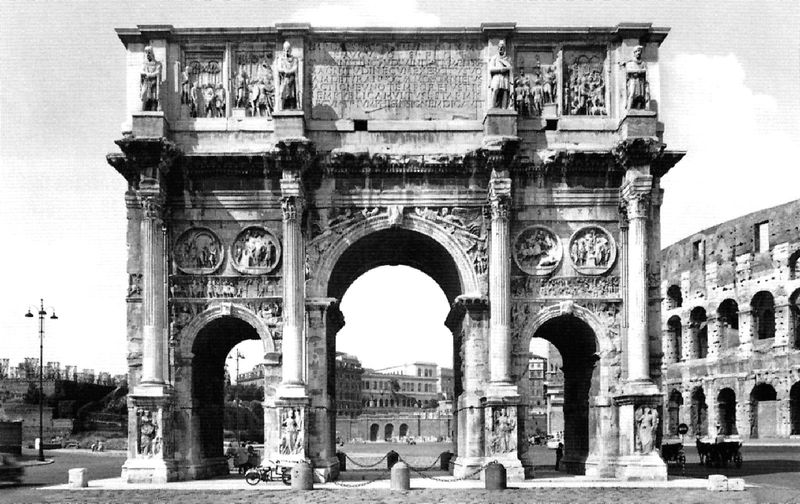
Titel: Forum Romanum: Triumphbogen des Septimius Severus
Standort: Rom, Forum Romanum (EU - I - Latium)
Schlagwörter: himmel, bäume, menschen, lampen, laterne, marmor, paris, straße, säulen, stein, relief, bogen, schlacht, tor, fotografie, bögen, medaillon, schwarzweiss, rom, fahrrad, absperrung, römisch, forum, triumphbogen, medaillons, kolosseum, kollosseum, boller, konstantinsbogen, hinmel